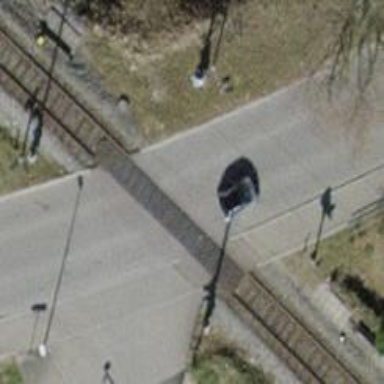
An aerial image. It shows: Level crossing with double half barrier.